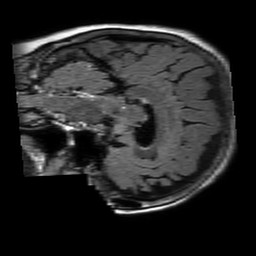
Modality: FLAIR
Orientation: sagittal
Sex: female
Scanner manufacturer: philips
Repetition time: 11 s
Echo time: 0.125 s